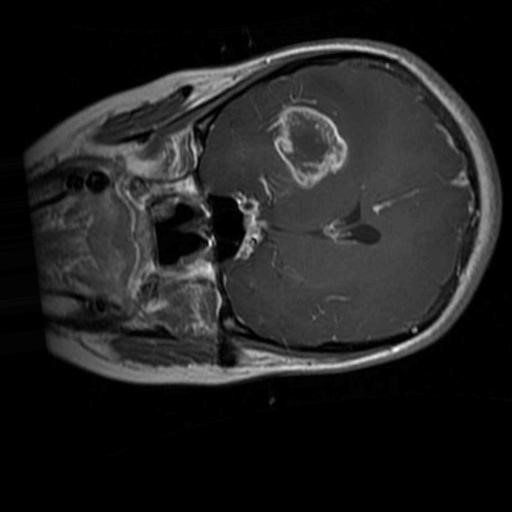
Label: brain_glioma